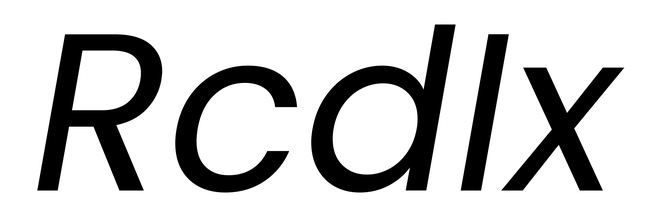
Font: Poppins-Italic